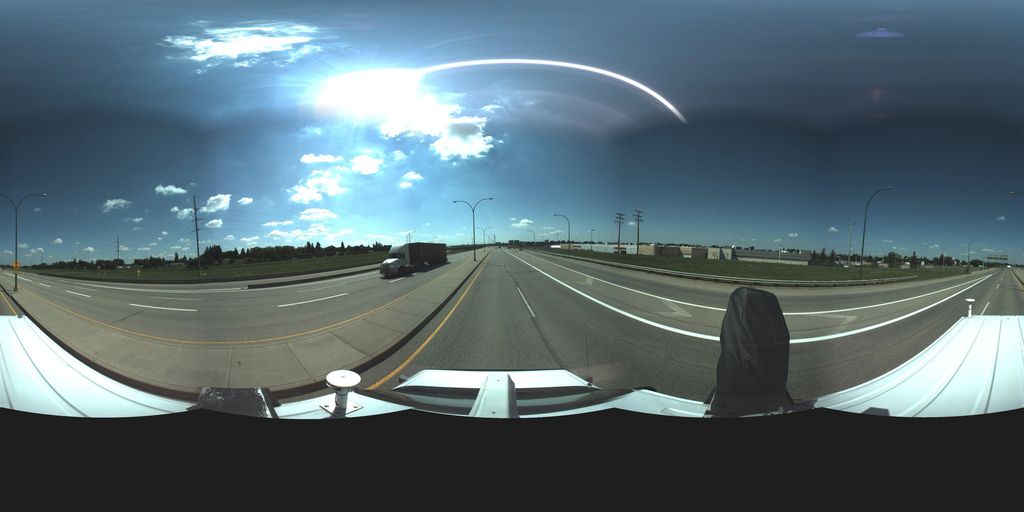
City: saskatoon